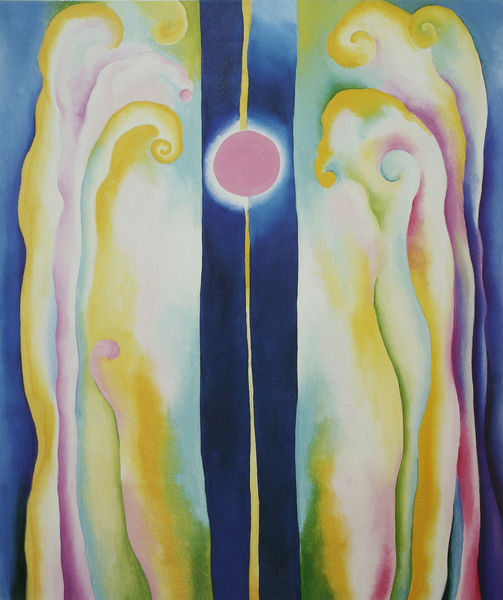
Titel: Pink Moon and Blue Lines
Künstler: Georgia O'Keeffe
Standort: USA
Institution: Janet and Robert Kardon
Schlagwörter: blau, körper, weiß, gelb, grün, frau, mitte, hochformat, rosa, kreis, wellen, abstrakt, modern, lila, wasserfarbe, figuren, symmetrie, silhouetten, hälften, symmetrisch, strich, tinte, schnecke, halbiert, teilung, vertikale, o'eeffe, senkrect